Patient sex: M
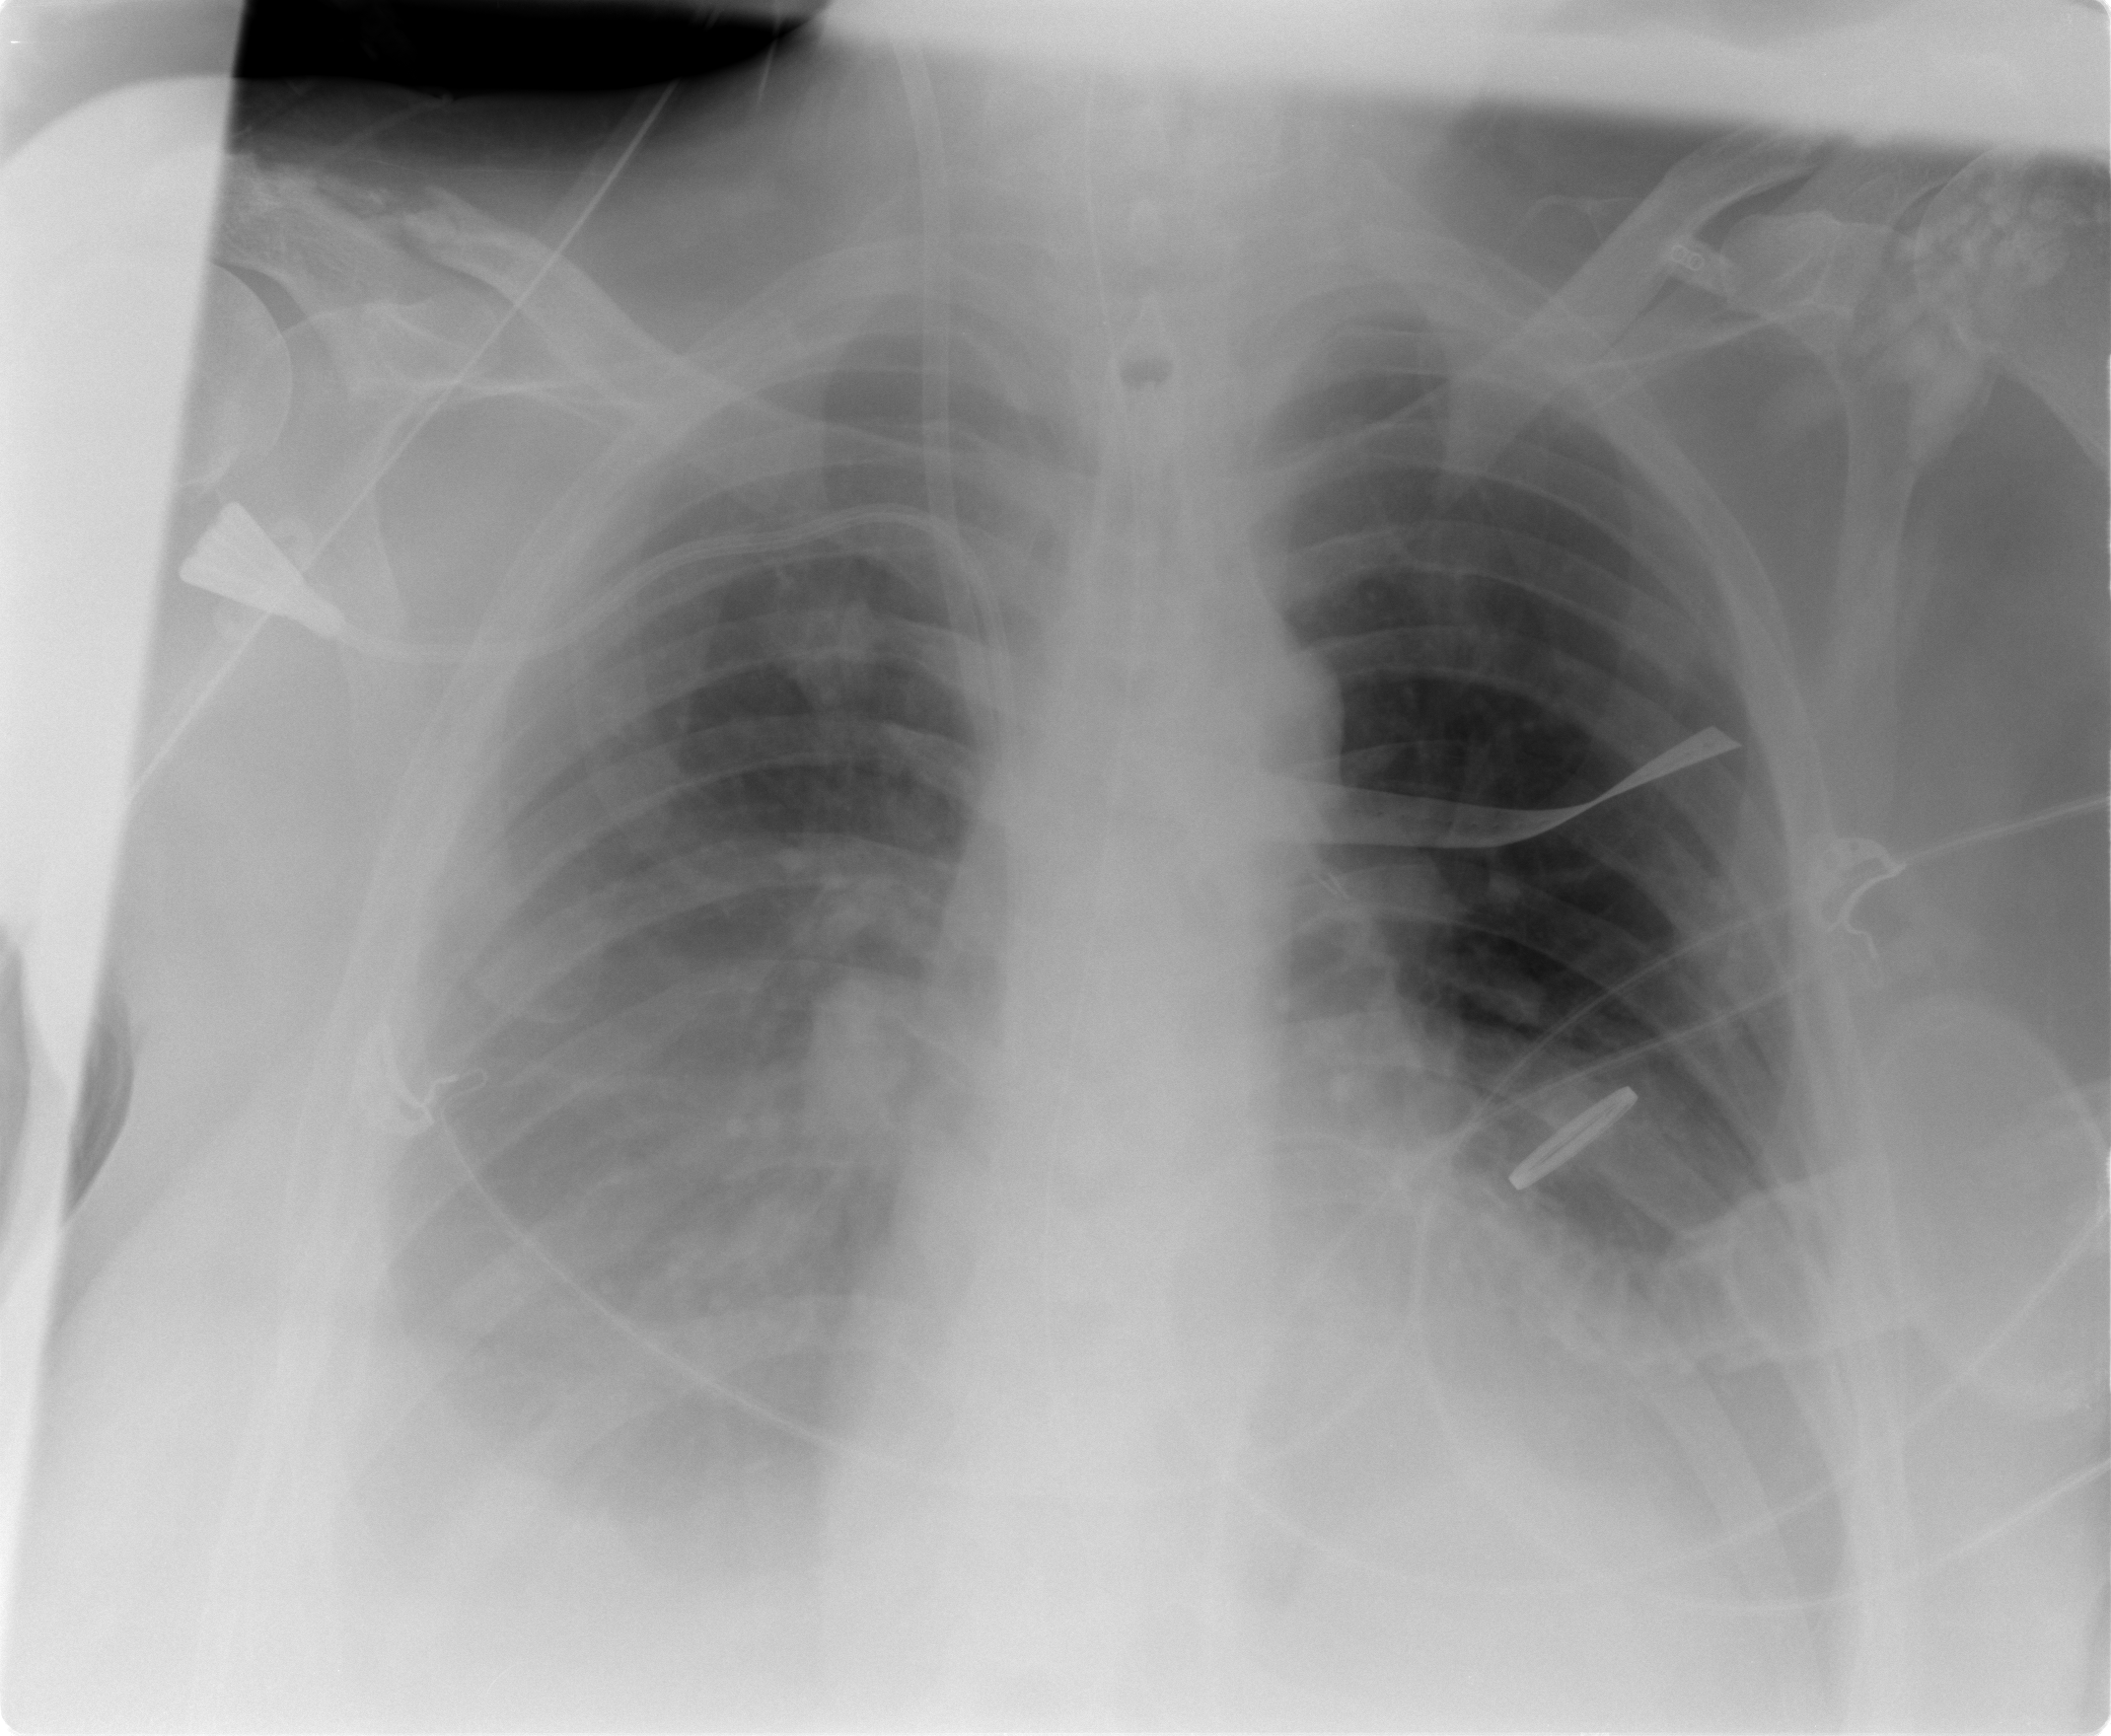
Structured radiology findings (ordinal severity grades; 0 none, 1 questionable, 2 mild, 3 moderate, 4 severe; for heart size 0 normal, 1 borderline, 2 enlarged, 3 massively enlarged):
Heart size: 2
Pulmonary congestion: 2
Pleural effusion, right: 3
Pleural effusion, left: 2
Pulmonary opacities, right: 2
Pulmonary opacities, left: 0
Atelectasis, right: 2
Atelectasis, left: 2